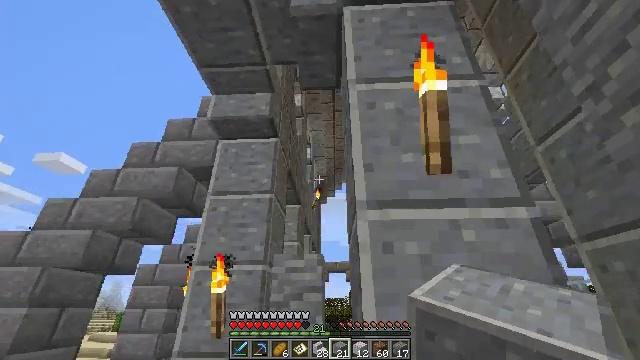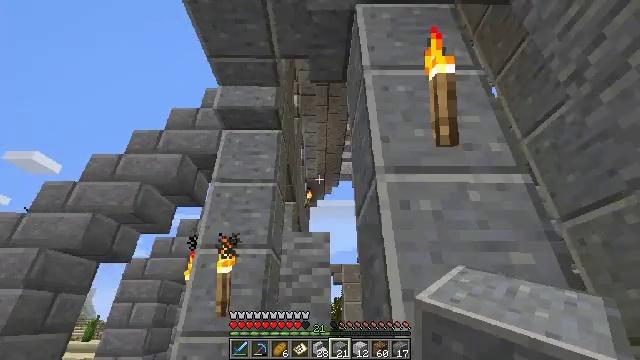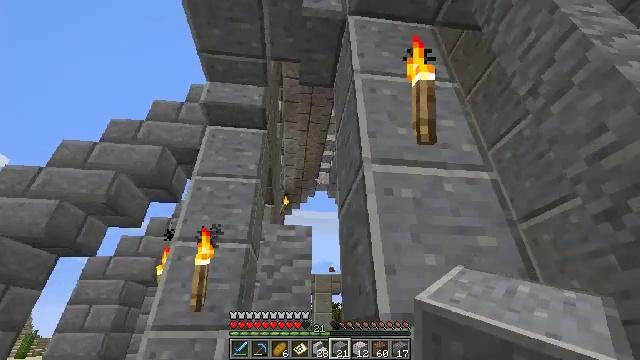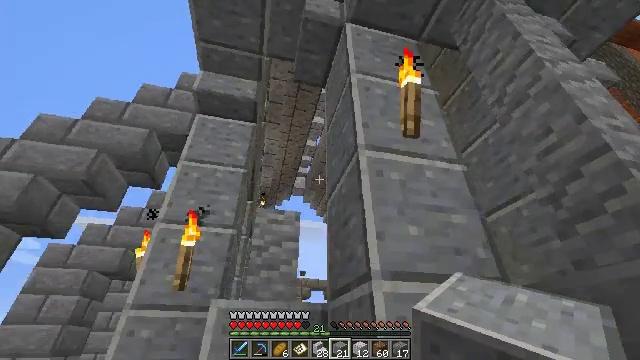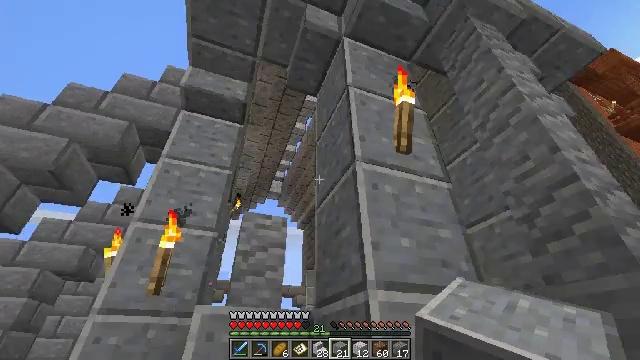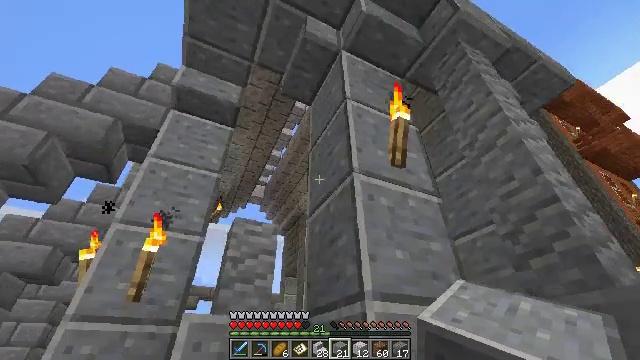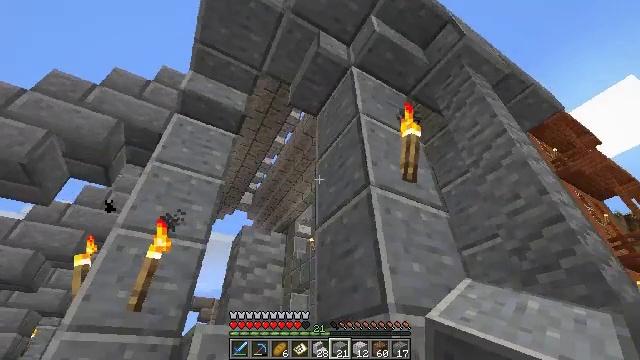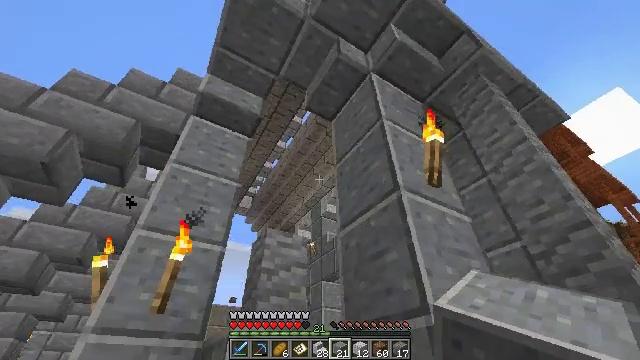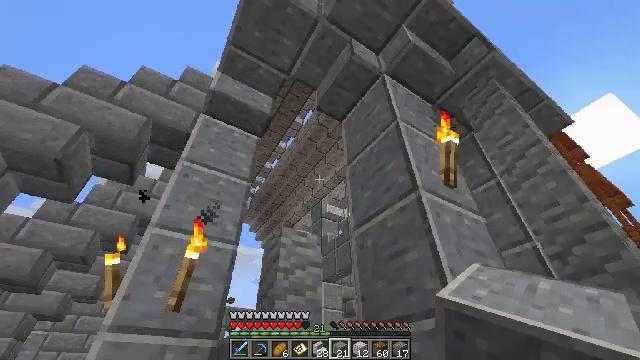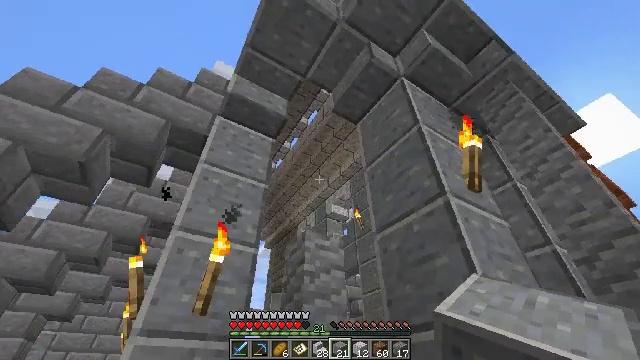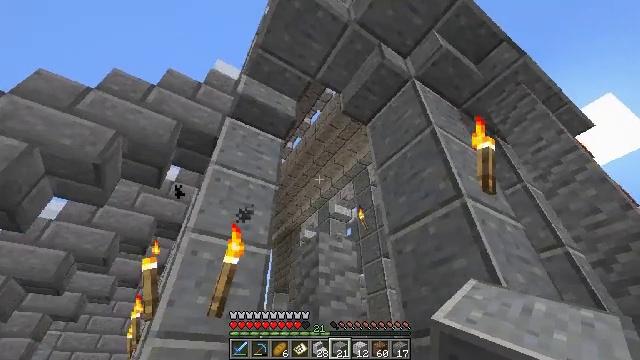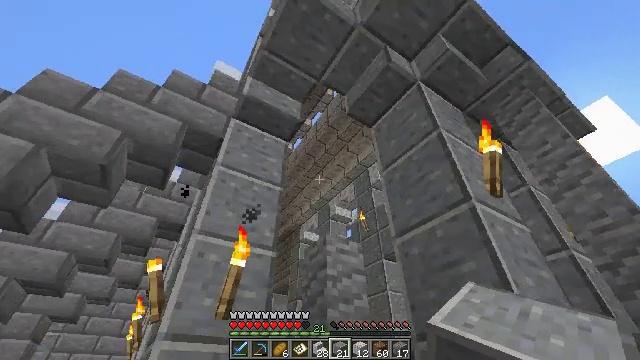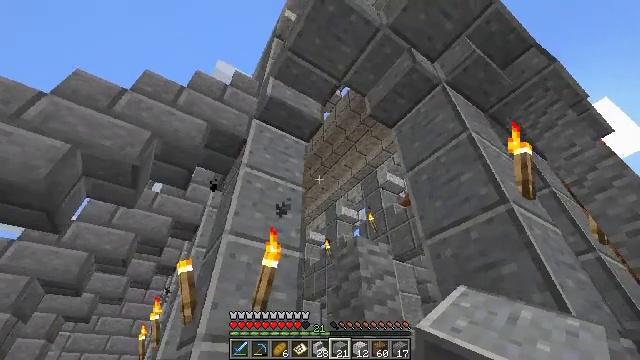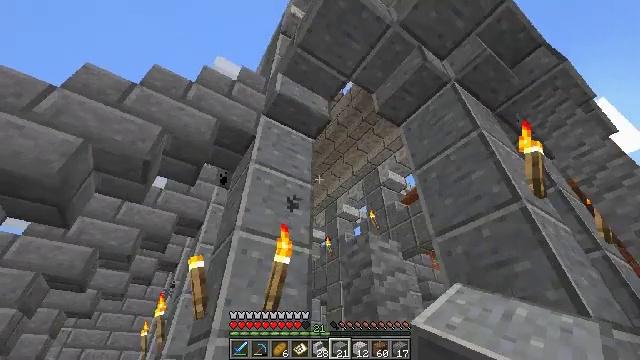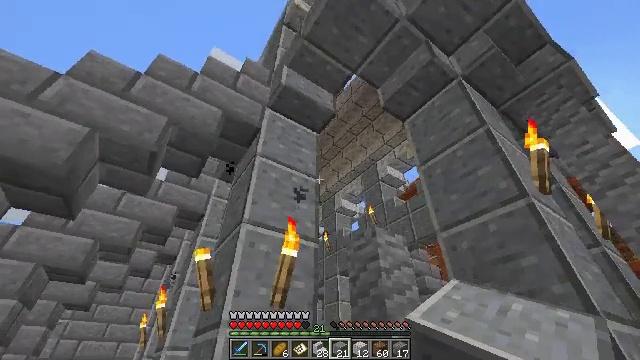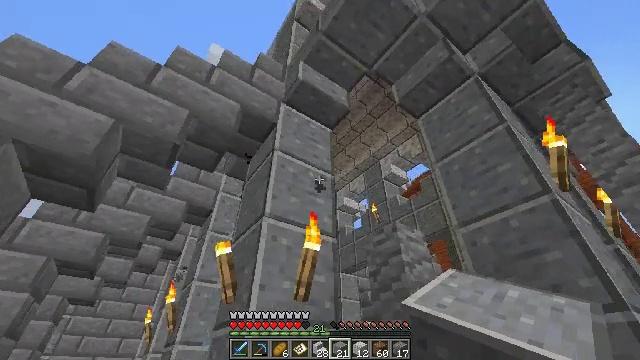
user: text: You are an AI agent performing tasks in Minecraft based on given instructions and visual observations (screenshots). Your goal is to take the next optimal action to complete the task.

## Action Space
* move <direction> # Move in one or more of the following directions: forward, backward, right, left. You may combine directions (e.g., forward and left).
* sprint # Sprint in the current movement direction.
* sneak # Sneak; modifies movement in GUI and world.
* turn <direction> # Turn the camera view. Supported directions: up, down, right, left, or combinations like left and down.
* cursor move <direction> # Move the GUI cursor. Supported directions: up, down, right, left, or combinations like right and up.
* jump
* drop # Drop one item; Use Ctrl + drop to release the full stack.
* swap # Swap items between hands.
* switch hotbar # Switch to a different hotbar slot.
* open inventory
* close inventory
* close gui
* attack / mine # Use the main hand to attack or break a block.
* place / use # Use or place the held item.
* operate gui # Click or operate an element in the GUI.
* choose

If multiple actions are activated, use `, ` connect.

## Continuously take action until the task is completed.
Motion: motion action
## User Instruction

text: Mine polished andesite from a structure.
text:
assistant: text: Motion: move left, turn right and up
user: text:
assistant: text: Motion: move left, turn right and up
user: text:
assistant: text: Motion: move left, turn right and up
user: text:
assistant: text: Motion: move left, turn right and up
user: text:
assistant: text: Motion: move left, turn right and up
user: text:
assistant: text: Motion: move left, turn right and up
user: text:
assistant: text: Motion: move left, turn right
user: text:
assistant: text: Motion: move left, turn right
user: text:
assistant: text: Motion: move left
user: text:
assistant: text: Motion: move left
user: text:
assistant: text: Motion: move left
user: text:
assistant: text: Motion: move left
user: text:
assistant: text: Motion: move left
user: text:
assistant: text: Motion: move left, turn right and down
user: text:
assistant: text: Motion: move left
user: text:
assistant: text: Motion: move left, turn right
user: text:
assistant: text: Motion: turn right and down
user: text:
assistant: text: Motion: turn right and down
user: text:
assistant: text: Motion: no_op
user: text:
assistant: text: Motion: no_op
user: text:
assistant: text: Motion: turn down
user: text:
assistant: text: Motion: turn right and down
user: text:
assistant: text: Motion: turn right and down
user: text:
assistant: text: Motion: turn right
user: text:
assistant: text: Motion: turn right
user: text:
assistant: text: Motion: turn down
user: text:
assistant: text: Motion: turn right and down
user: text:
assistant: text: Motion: move forward, turn right and down
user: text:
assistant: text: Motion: move forward, turn right and down
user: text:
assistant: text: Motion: move forward, turn right and down